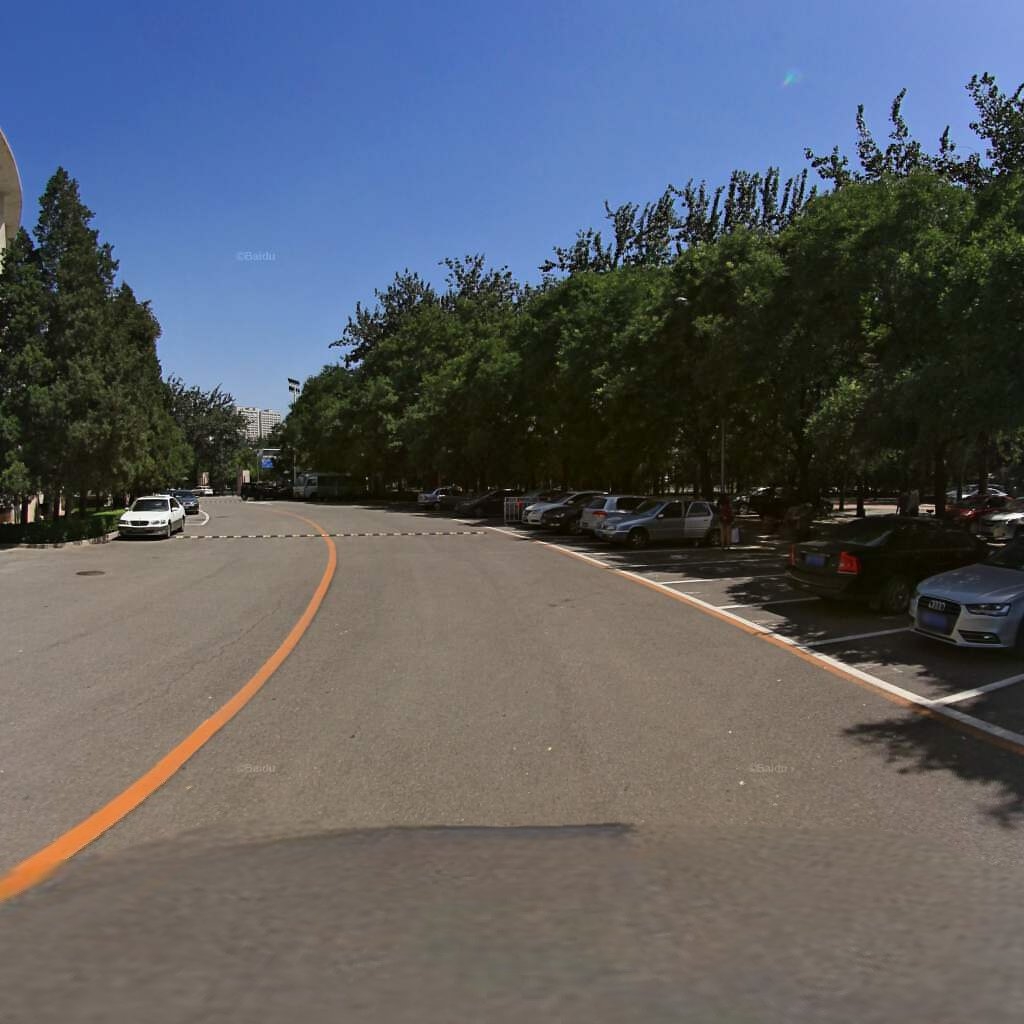
Region: Dongcheng
Road damage annotations: manhole cover, longitudinal crack